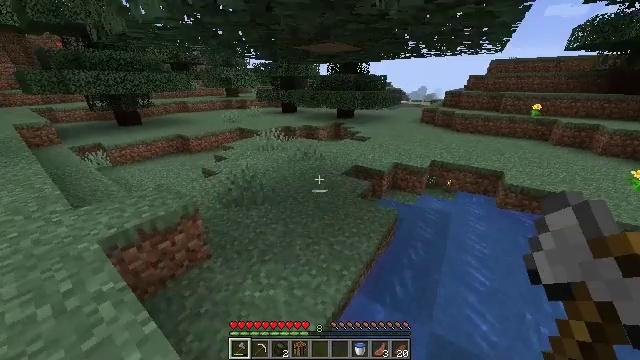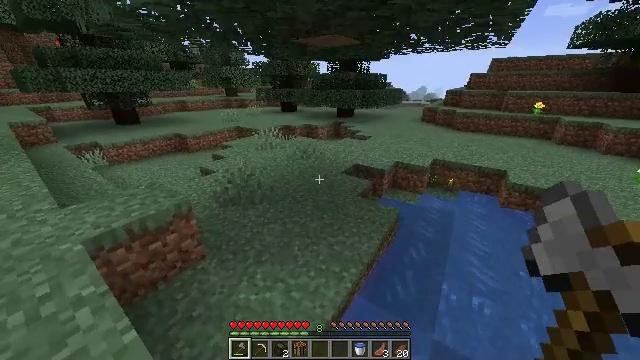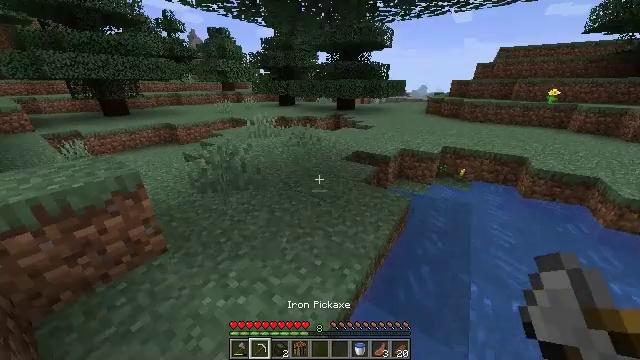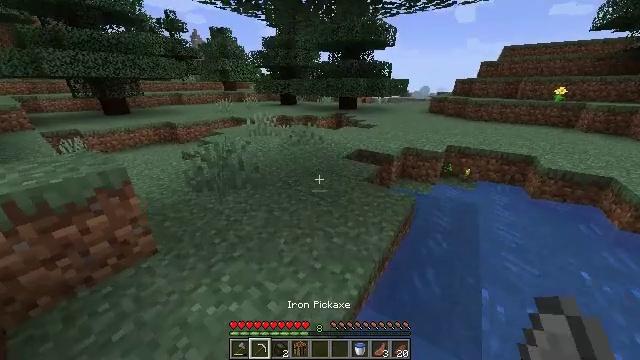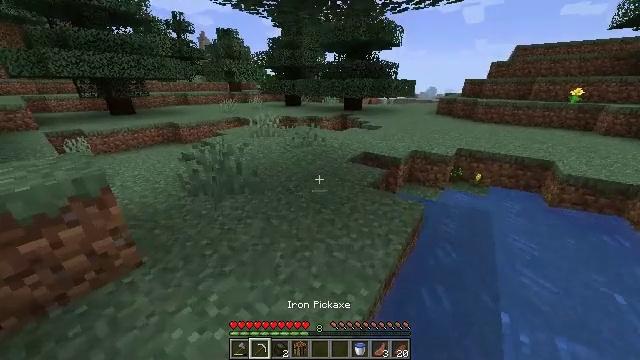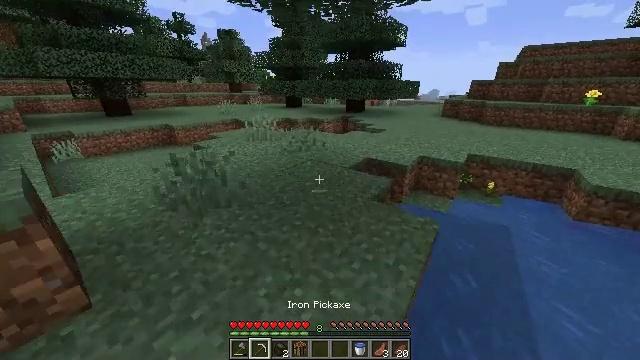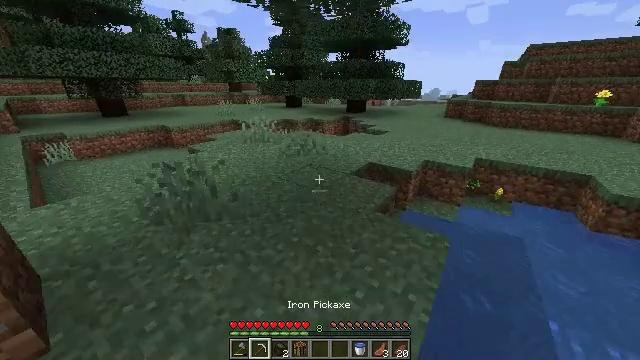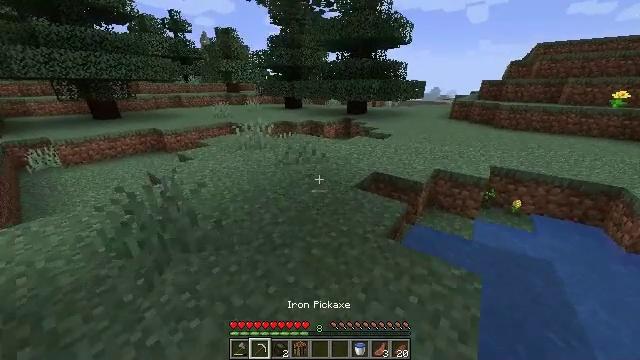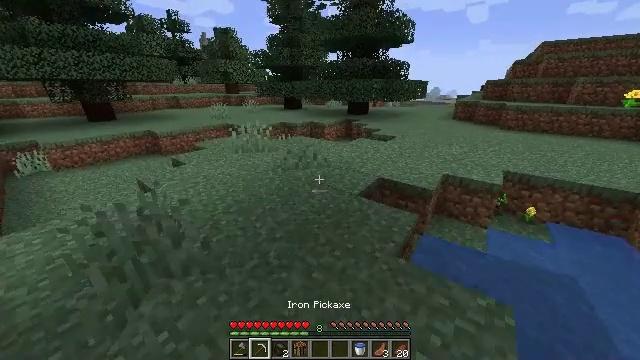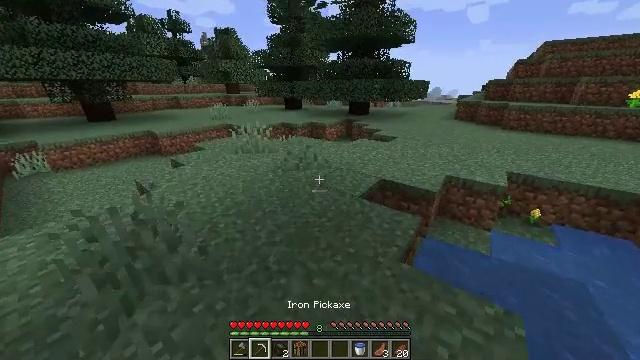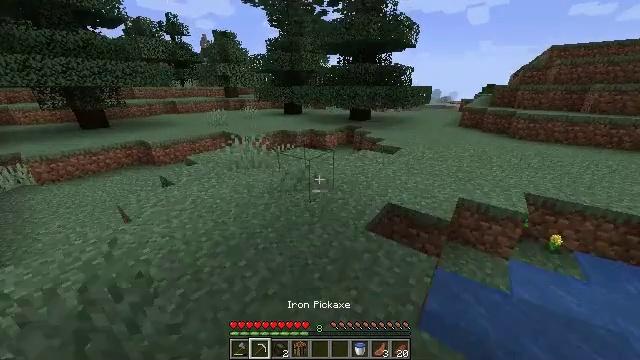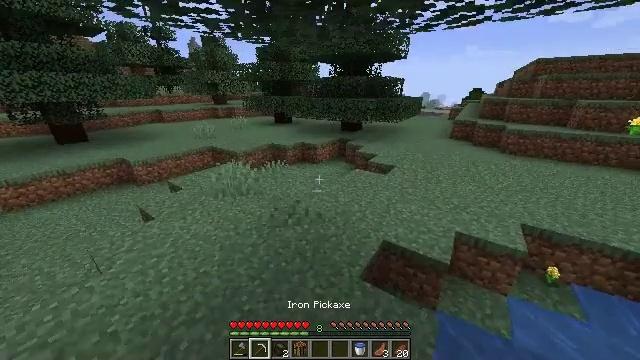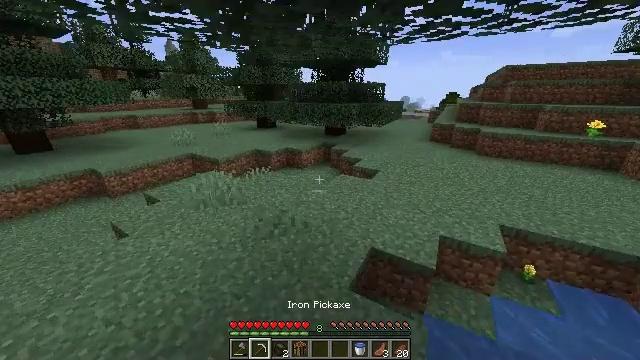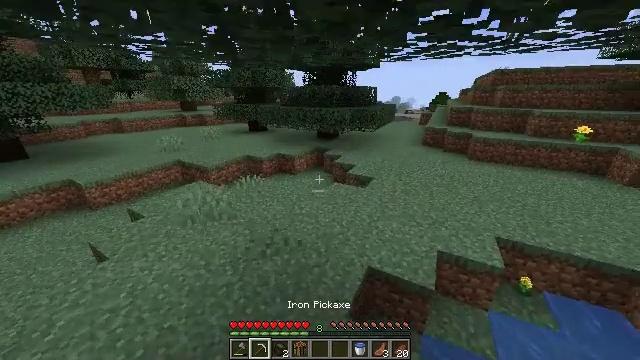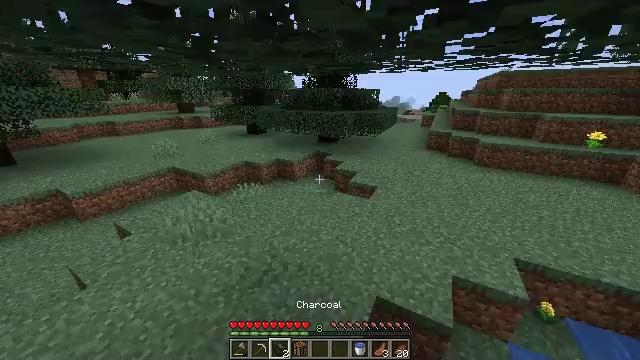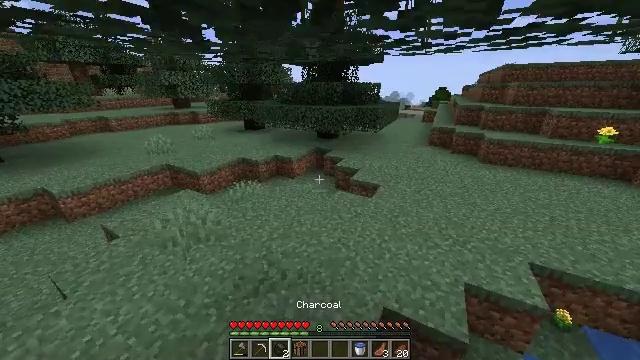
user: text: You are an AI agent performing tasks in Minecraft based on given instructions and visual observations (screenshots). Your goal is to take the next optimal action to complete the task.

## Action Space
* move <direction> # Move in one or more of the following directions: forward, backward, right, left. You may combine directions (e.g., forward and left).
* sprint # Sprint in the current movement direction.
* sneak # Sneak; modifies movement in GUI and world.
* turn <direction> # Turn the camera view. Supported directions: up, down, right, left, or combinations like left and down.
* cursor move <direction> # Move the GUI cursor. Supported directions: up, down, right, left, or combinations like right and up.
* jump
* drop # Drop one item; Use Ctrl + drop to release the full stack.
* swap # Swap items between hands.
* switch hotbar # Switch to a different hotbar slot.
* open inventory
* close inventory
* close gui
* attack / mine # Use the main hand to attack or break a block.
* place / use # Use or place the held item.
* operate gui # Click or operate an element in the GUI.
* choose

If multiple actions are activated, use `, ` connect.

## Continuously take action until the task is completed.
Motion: motion action
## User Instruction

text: Gather sugar cane for crafting.
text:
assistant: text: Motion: move forward, sprint
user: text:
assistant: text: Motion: move forward, sprint
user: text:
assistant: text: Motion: move forward, sprint
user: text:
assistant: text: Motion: move forward, sprint, turn left
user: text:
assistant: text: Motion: move forward, sprint
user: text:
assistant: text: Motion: move forward, sprint
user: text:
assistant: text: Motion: move forward, sprint
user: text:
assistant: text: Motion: move forward, sprint
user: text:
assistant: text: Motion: move forward, sprint
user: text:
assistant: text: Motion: move forward, sprint, jump
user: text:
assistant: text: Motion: move forward, sprint, turn right, jump
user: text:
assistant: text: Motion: move forward, sprint, turn right, jump
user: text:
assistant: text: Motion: move forward, sprint, turn right
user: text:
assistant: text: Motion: move forward, sprint
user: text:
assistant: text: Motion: move forward, sprint, turn down
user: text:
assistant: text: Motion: move forward, sprint
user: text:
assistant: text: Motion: move forward, sprint
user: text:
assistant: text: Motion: move forward, turn right
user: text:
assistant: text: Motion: move forward, sprint, turn right
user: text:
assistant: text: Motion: move forward, sprint, turn right
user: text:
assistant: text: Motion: move forward, sprint, turn right
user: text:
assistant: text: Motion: move forward, sprint, turn right
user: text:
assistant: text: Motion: move forward, sprint, turn right
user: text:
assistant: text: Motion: move forward, sprint, turn right
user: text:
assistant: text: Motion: move forward, sprint
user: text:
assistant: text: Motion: move forward, sprint
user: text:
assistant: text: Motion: move forward, sprint
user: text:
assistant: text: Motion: move forward, sprint
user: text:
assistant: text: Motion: move forward, sprint
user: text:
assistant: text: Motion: move forward, sprint, jump